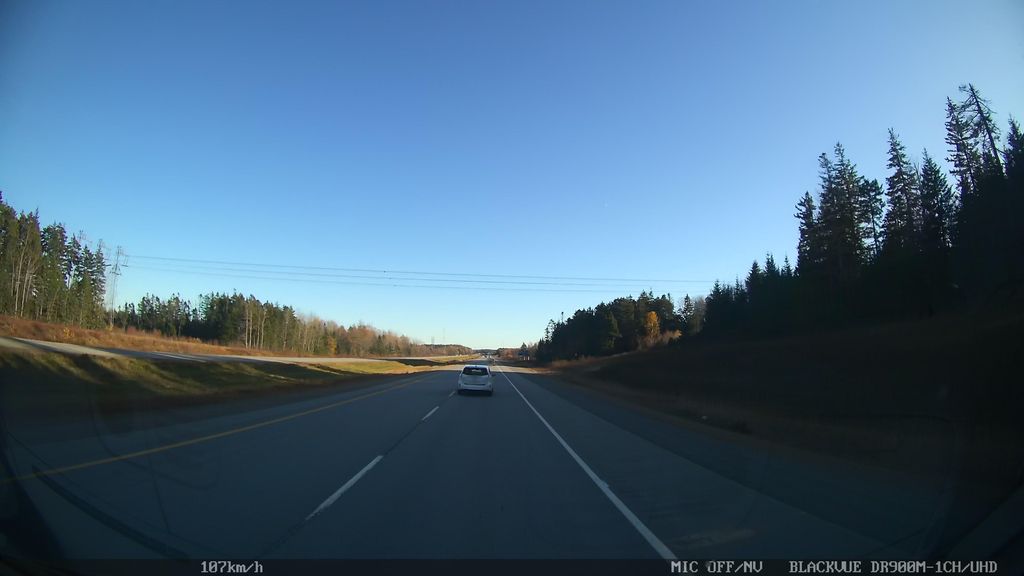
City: halifax